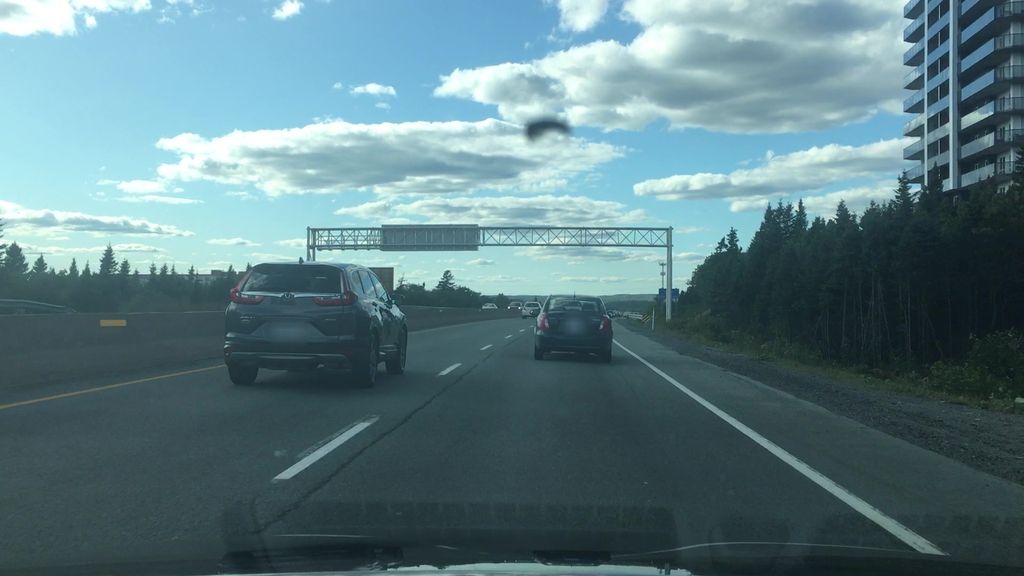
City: halifax